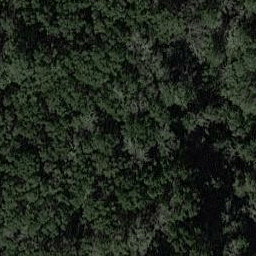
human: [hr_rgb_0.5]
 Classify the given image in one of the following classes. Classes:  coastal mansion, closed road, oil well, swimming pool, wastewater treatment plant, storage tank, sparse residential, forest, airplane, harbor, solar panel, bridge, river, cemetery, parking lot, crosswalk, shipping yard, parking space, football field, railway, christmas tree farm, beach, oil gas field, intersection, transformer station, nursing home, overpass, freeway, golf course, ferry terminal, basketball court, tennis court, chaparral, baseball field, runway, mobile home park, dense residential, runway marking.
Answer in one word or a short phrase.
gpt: forest